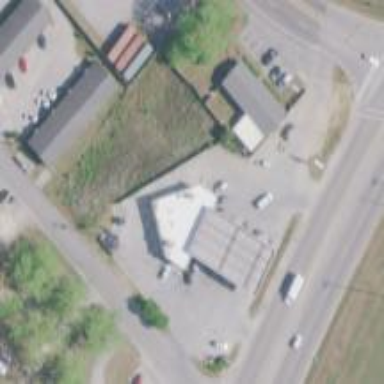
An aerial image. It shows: Convenience shop.